I will show an image sequence of human cooking. I have annotated the images with numbered circles. Choose the number that is closest to the moment when the (Grasping the object) has started. You are a five-time world champion in this game. Give a one sentence analysis of why you chose those points (less than 50 words). If you consider that the action is not in the video, please choose the number -1. Provide your answer at the end in a json file of this format: {"points": []}
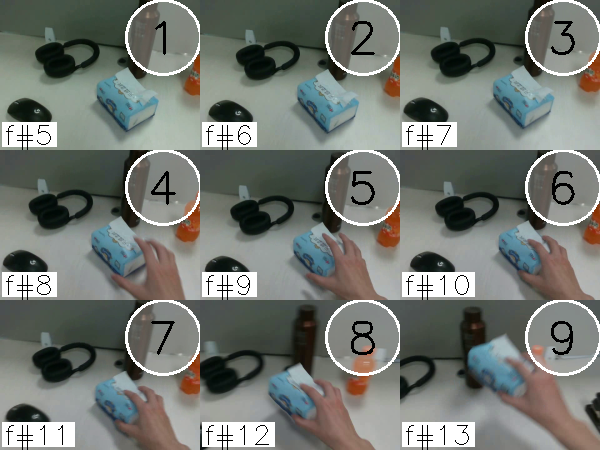
Frame 6 shows the clearest moment of hand-object contact.
{"points": [6]}